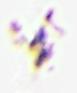
Label: Detritus